Field crop: maize
Growth stage: 2
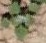
Species: chenopodium